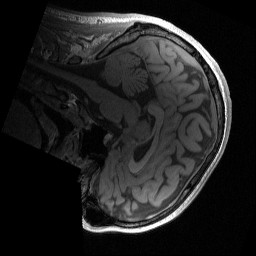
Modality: T1w
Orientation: sagittal
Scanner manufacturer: siemens
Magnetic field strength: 3 T
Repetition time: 2 s
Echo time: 0.0022 s